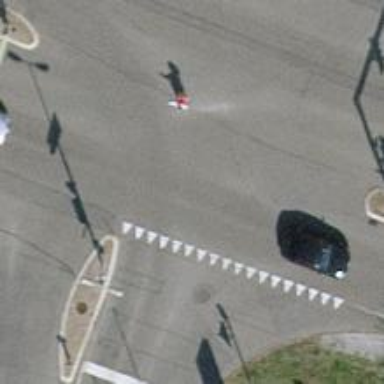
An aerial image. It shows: Road with traffic signals.